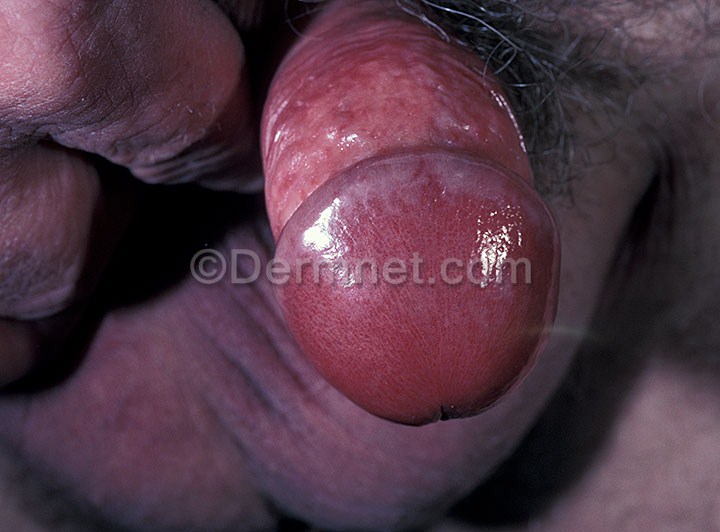
Disease: Tinea Ringworm Candidiasis and other Fungal Infections